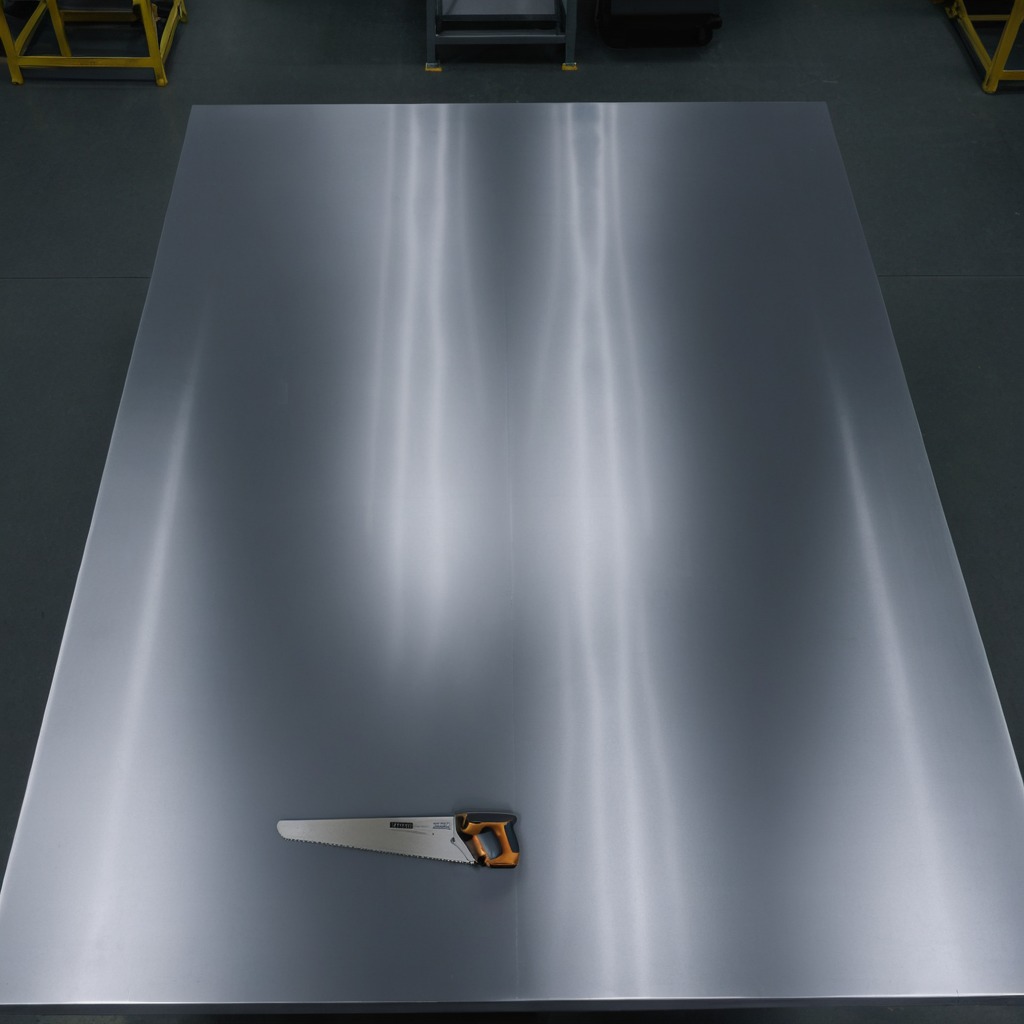
A metal saw is lying on the tabletop in the basement.